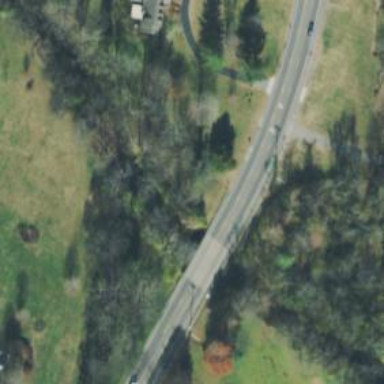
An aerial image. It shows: Secondary road with bridge.